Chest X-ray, PA view. Patient: 33 years old, sex F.
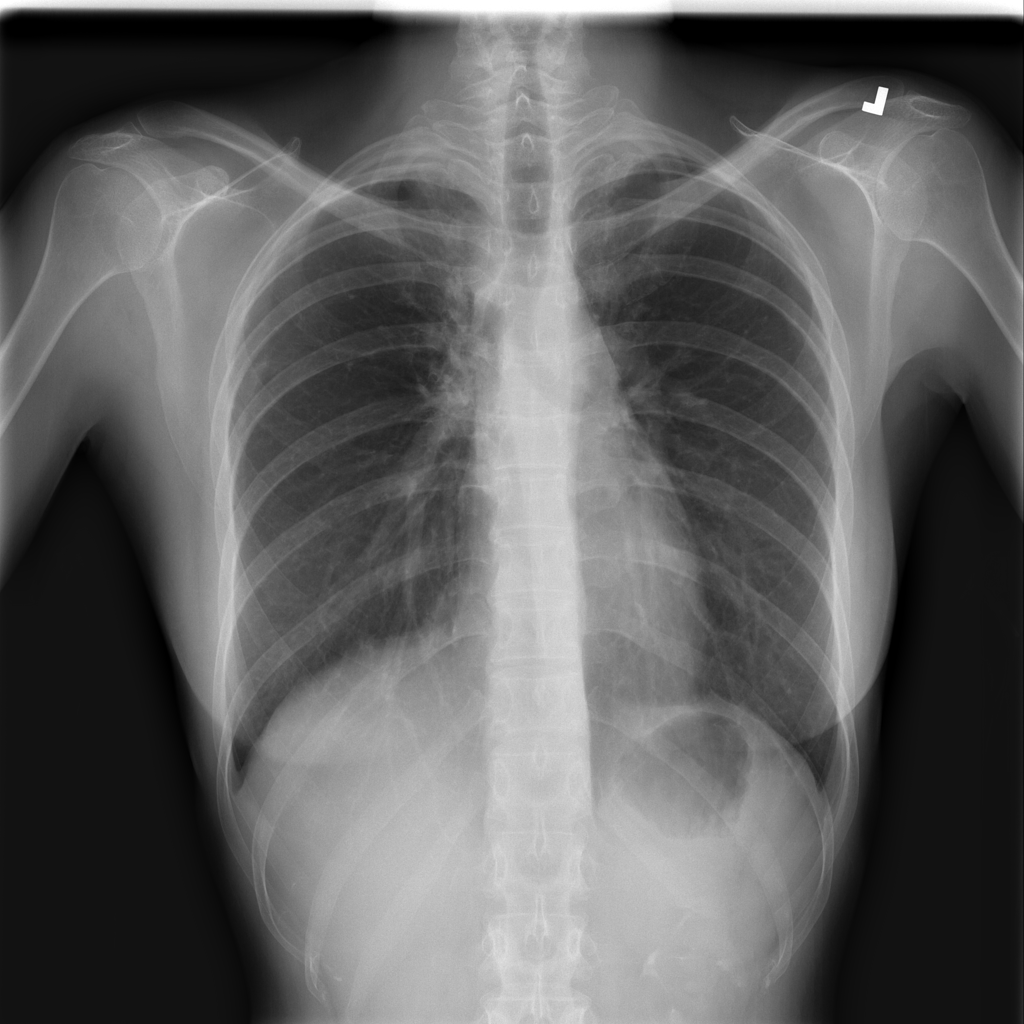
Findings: No Finding